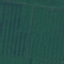
Land use / land cover: Forest